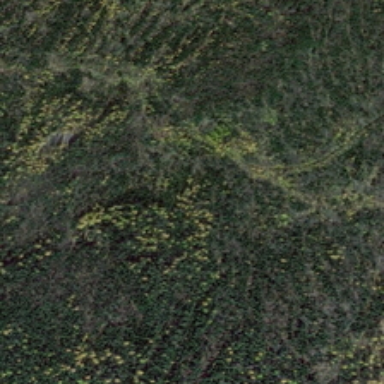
Many green trees scattered with yellow trees form a piece of forest .